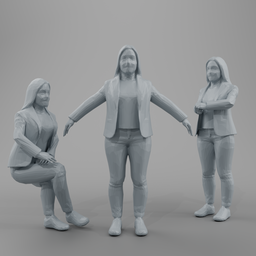
Label: people